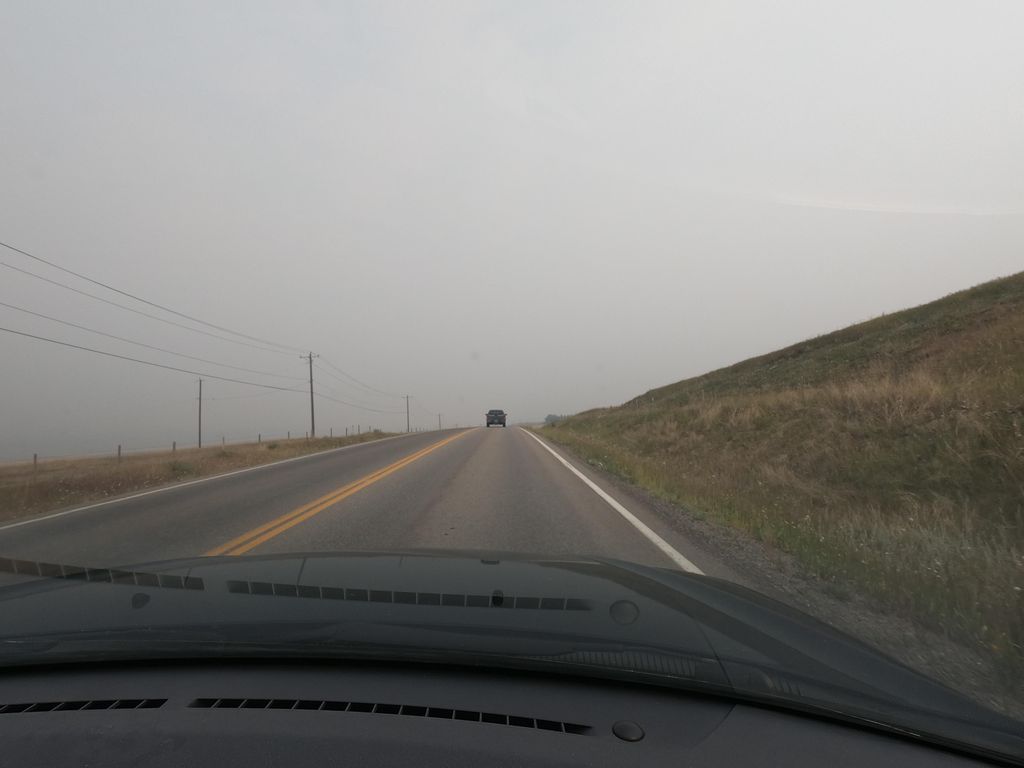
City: calgary